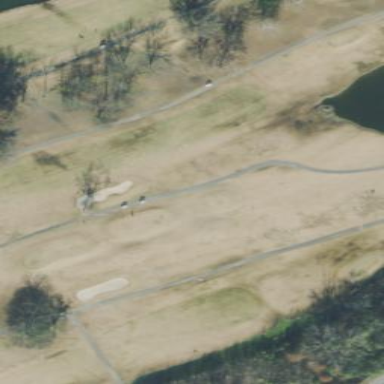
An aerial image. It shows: Scenic golf fairway.